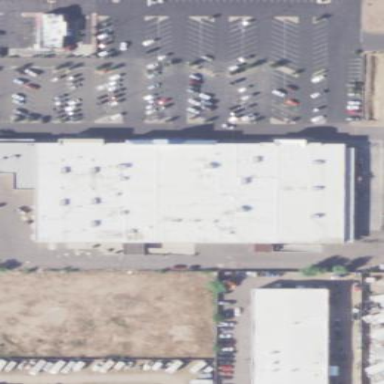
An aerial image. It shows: Retail building.